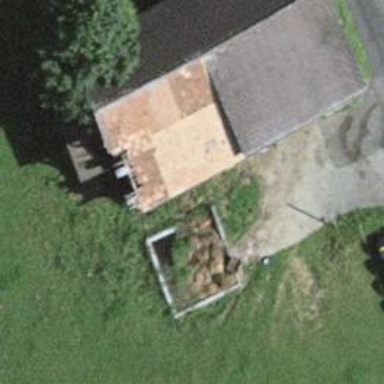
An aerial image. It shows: Rural barn.